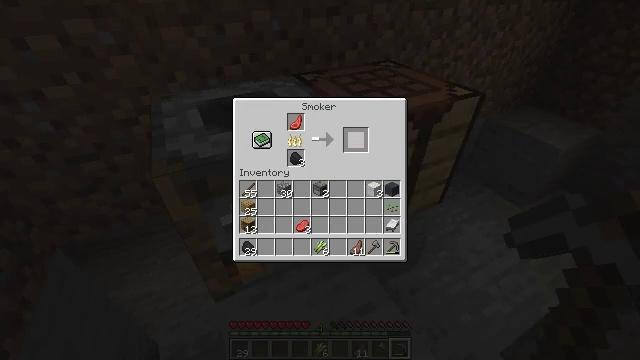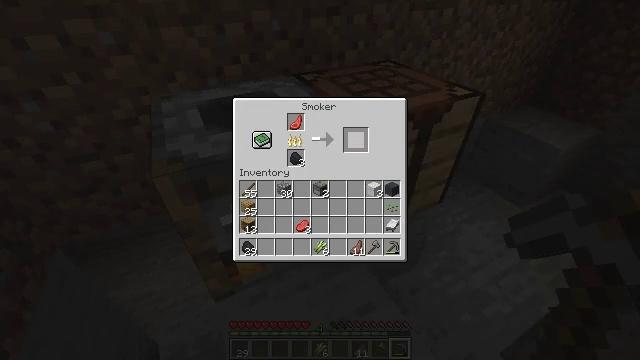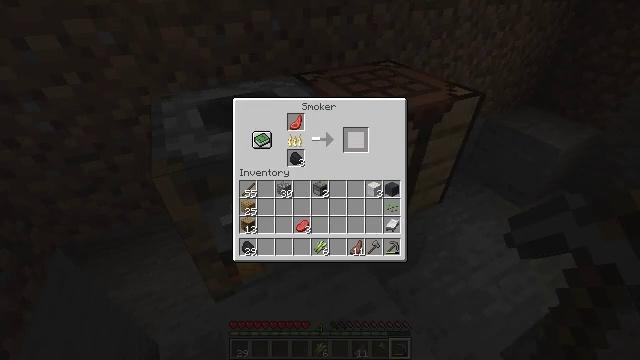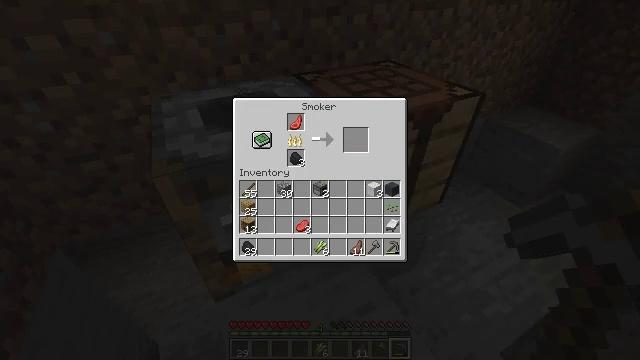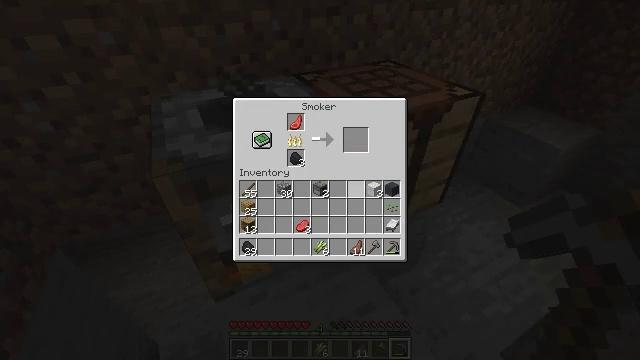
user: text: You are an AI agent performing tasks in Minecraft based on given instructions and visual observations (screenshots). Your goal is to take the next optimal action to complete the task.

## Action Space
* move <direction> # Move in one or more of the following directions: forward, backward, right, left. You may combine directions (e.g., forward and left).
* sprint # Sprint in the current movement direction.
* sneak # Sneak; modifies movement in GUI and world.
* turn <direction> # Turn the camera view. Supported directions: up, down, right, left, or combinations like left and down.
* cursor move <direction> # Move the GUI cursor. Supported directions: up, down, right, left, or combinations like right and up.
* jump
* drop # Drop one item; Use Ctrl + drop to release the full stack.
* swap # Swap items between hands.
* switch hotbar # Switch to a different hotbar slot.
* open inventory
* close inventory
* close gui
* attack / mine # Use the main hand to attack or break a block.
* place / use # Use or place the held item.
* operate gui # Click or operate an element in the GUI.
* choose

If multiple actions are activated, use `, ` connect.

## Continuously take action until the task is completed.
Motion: motion action
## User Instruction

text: craft item air
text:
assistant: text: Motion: sneak, operate gui
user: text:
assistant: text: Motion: sneak
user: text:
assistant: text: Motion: sneak, cursor move down
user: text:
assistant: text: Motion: sneak, cursor move left and down
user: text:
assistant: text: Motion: no_op